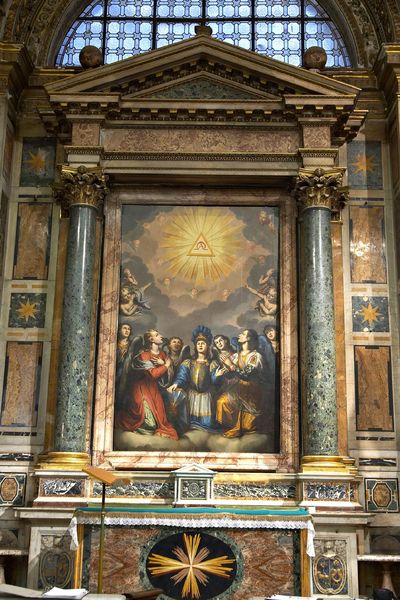
Titel: Ausstattung der dritten Kapelle auf der Südseite in Il Gesù in Rom
Künstler: Federico Zuccari
Standort: Rom, Il Gesù (EU - I - Latium)
Schlagwörter: dreieck, fenster, marmor, säulen, bild, kirche, sonne, engel, kreuz, altar, gott, dreieinigkeit